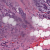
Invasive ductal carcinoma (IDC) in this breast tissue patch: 1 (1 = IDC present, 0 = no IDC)